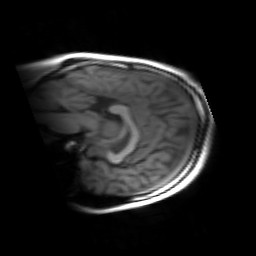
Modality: inplaneT1
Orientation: sagittal
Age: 24
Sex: male
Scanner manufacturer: siemens
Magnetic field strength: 3 T
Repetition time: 1.2 s
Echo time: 0.00251 s